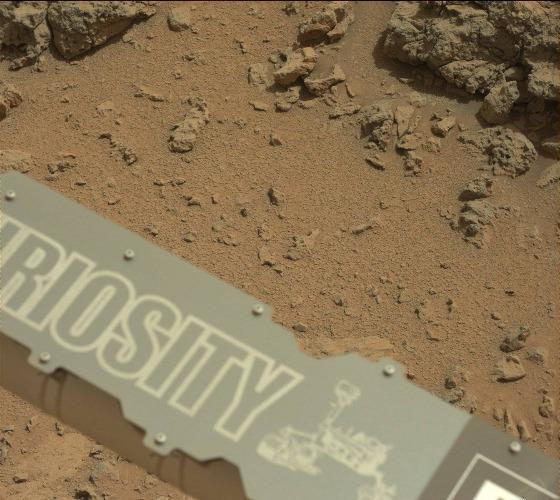
Terrain classes present: Background, Bedrock, Gravel / Sand / Soil, Rock, Shadow